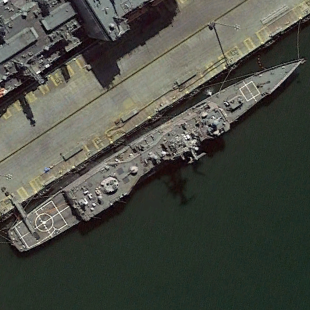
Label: Ticonderoga-class_cruiser